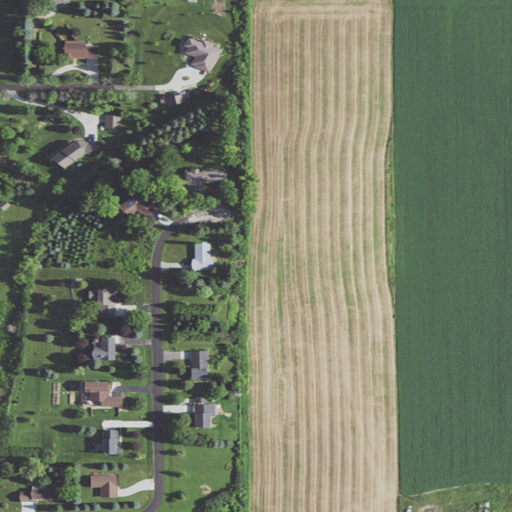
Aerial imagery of mountain in Wisconsin named Mary Hill containing cultivated crops, pasture, low intensity development, open development, and medium intensity development